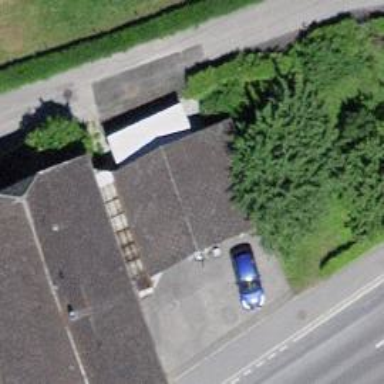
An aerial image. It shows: Garage.